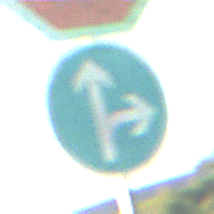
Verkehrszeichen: VorgeschriebeneFahrtrichtungGeradeausOderRechts
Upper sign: Stop
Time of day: MorningAfternoon
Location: Outdoor (Nature)
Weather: PartlyCloudy
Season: NotSpecified
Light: Natural